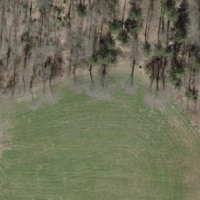
EUNIS habitat code: 44
Species observed at this site:
Teucrium scorodonia